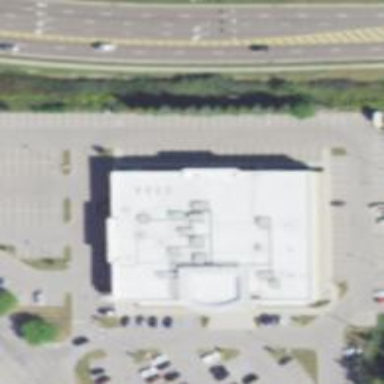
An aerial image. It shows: Fitness centre on leisure land.